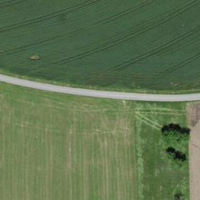
EUNIS habitat code: 52
Species observed at this site:
Ciconia ciconia